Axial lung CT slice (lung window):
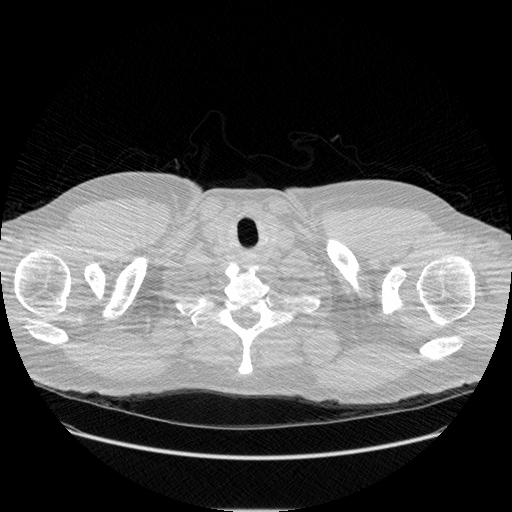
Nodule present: no